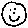
Label: smiley face